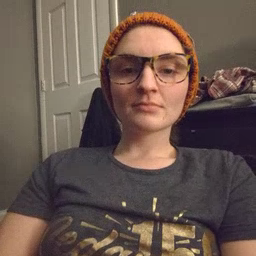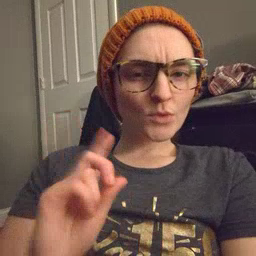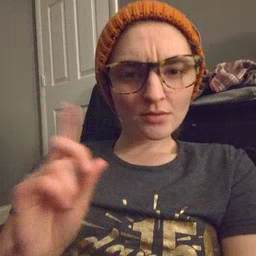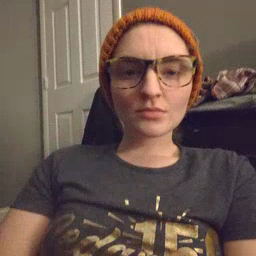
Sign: where